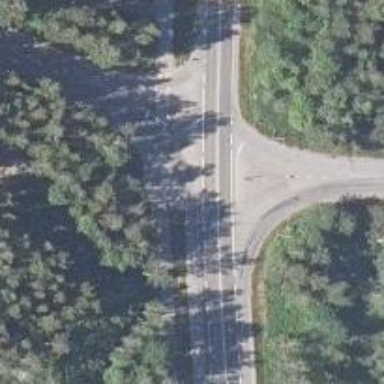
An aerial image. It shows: Primary link road with asphalt surface and tertiary functional class.